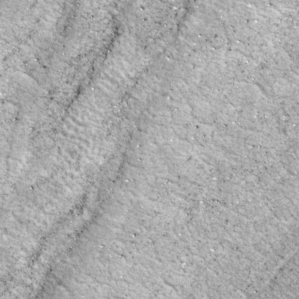
Label: non_frost